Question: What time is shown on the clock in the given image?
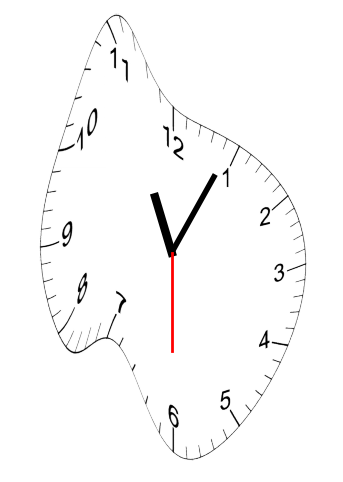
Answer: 11:04:30